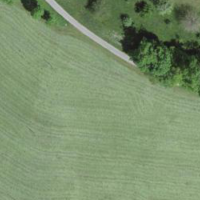
EUNIS habitat code: 24
Species observed at this site:
Lathyrus pratensis